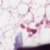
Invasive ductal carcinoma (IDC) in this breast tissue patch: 0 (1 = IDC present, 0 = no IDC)